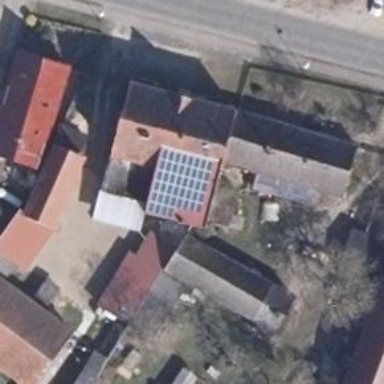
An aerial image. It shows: Solar photovoltaic panel generating electricity through small installation.